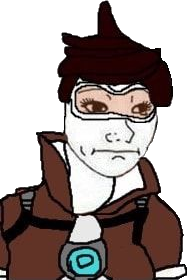
Label: 5_Daddys_Girl